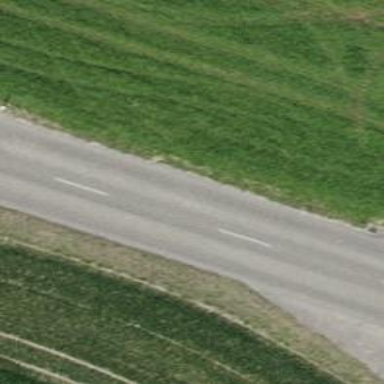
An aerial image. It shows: Grass track with grade4 quality surface.